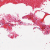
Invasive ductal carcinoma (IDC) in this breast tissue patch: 0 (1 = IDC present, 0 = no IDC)